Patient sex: M
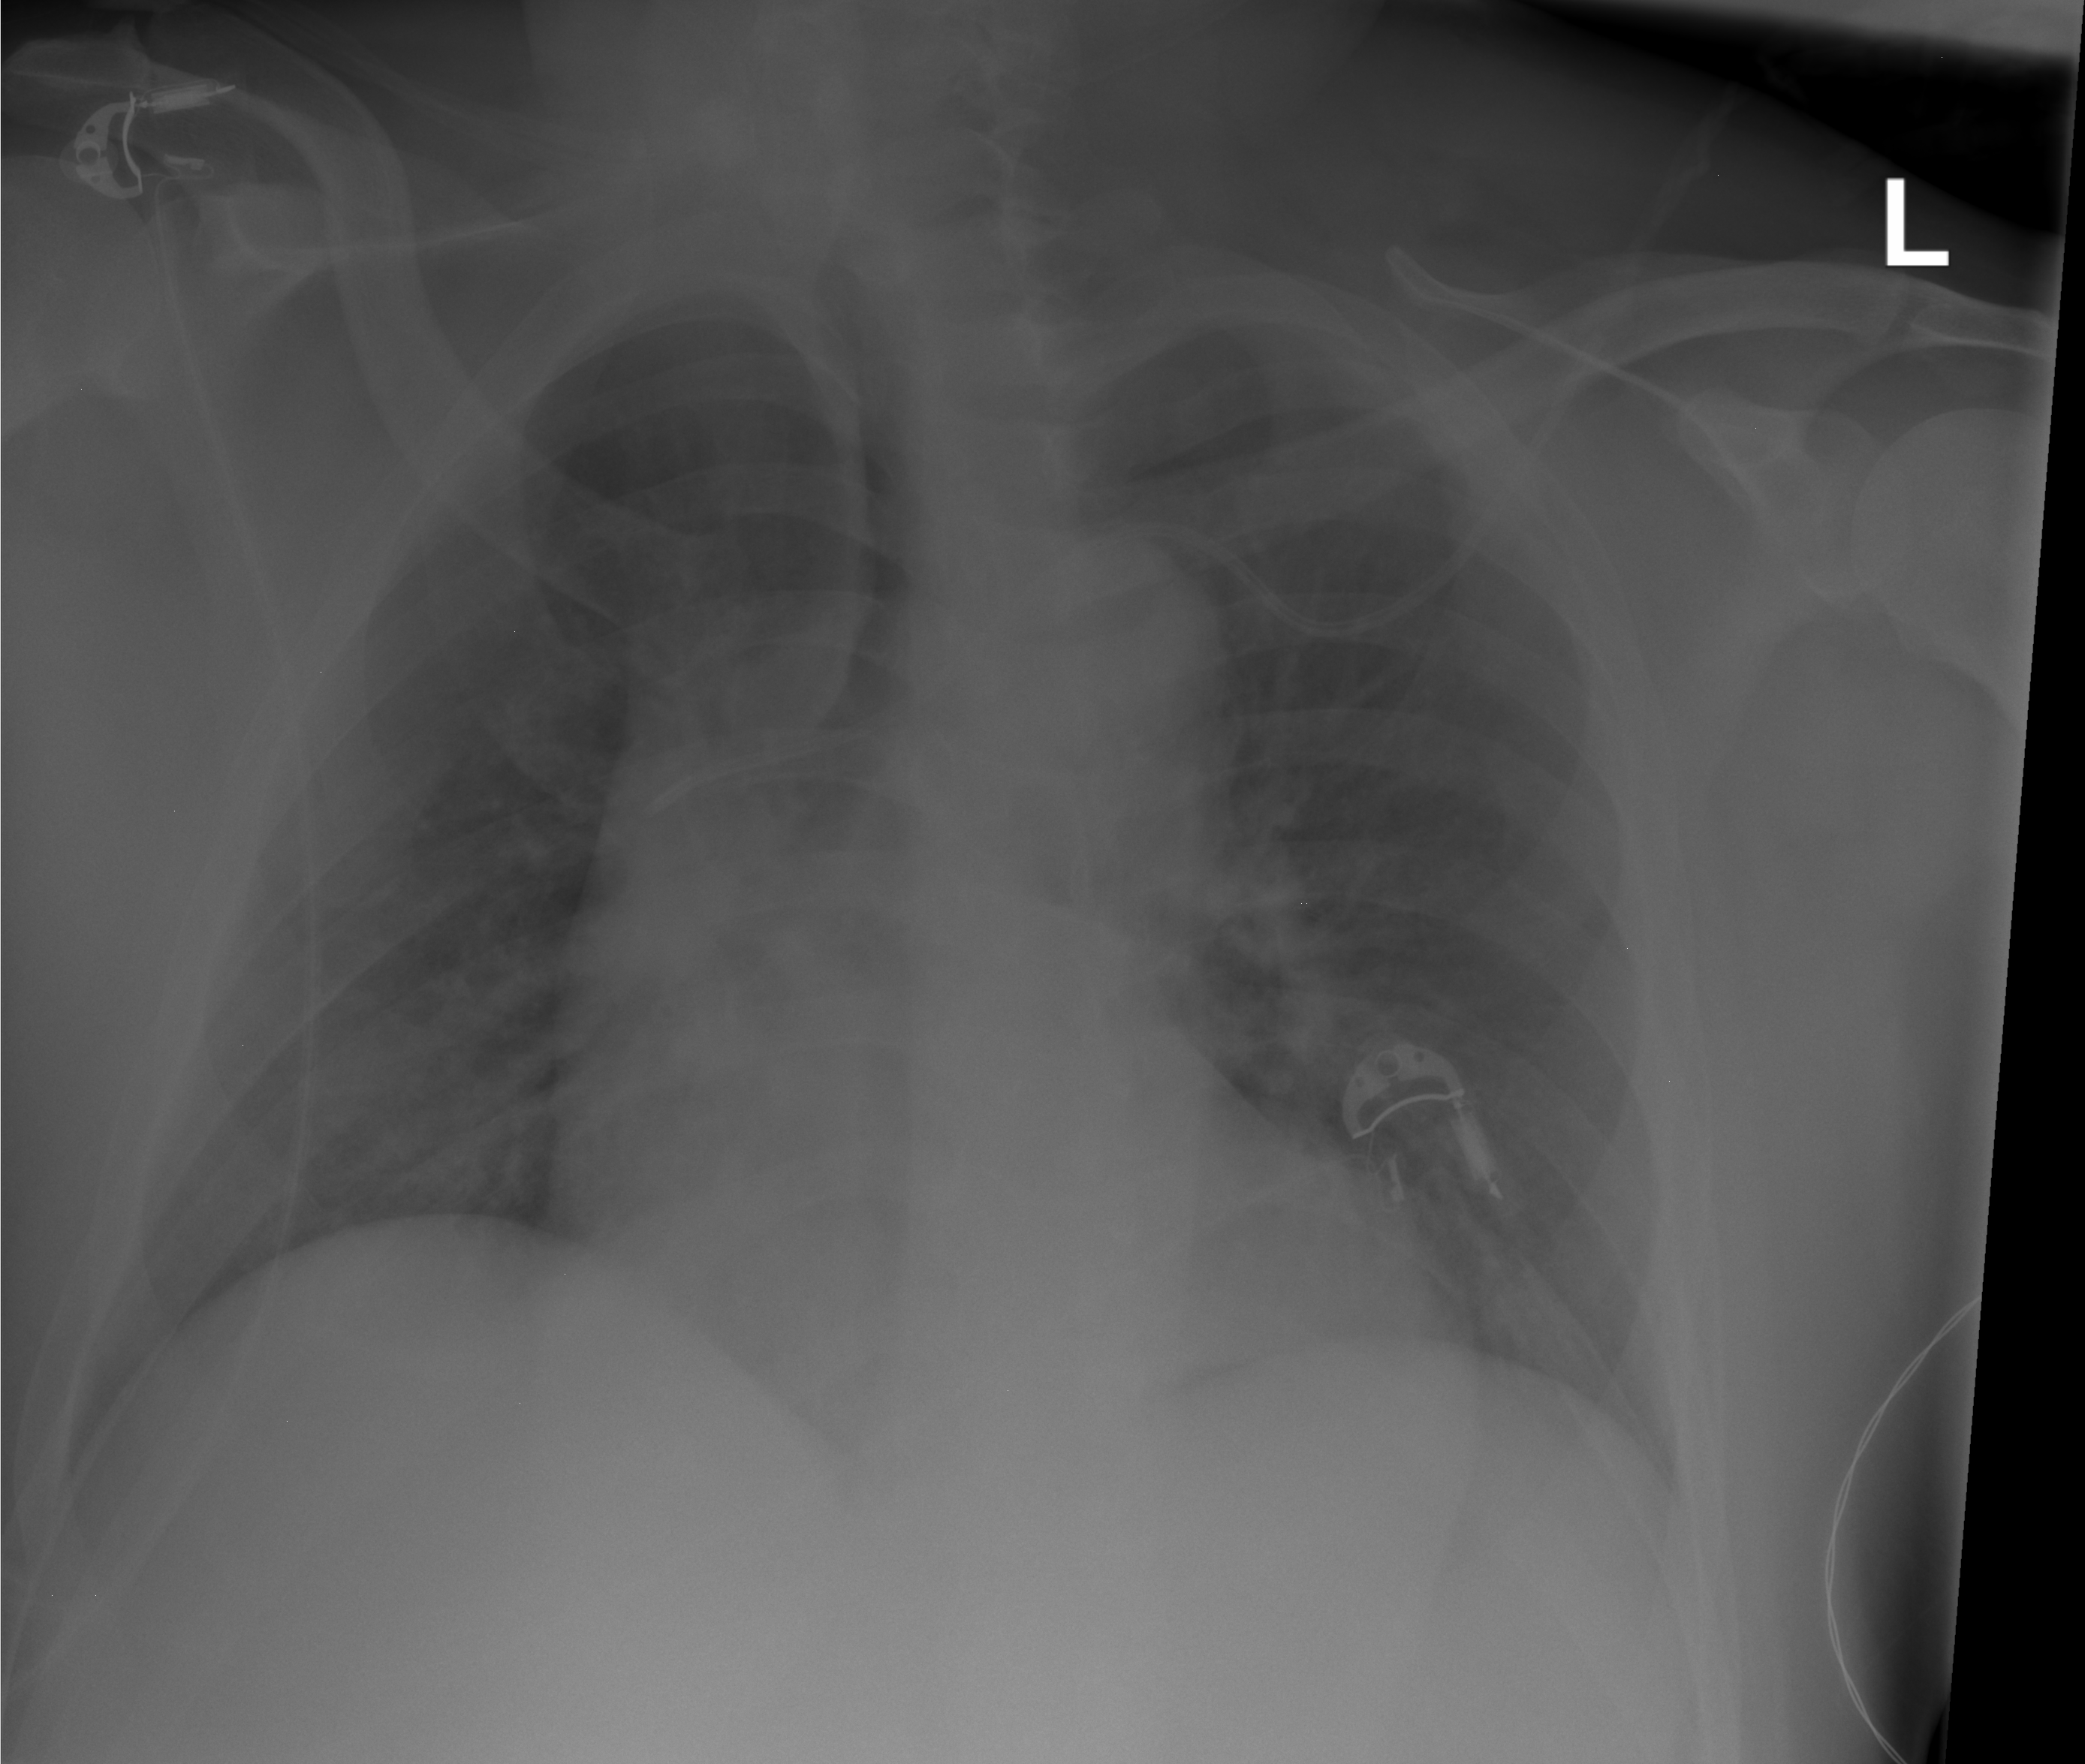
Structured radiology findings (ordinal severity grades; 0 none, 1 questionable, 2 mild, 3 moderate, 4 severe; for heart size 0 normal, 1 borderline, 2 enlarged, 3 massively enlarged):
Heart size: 2
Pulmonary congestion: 0
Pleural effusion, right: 0
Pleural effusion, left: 0
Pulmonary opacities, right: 2
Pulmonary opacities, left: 0
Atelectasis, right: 0
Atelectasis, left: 0